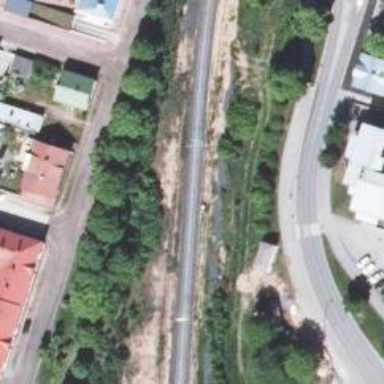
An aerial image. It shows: Continuous rail railway with electrified contact line.